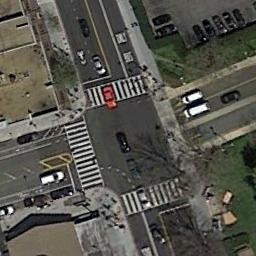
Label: intersection